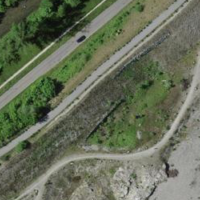
EUNIS habitat code: 56
Species observed at this site:
Chorthippus brunneus
Lotus corniculatus
Corylus avellana
Chorthippus biguttulus
Emberiza citrinella